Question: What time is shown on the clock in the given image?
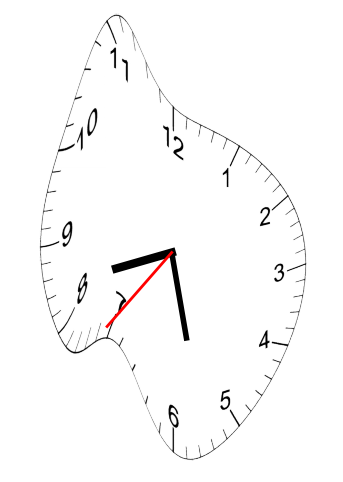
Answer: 08:27:36